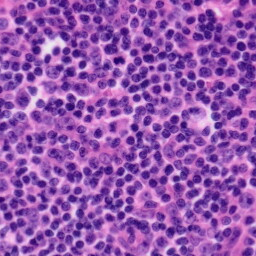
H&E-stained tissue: Tonsil